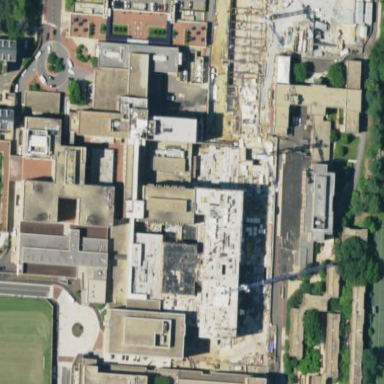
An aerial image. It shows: Hospital providing healthcare services.